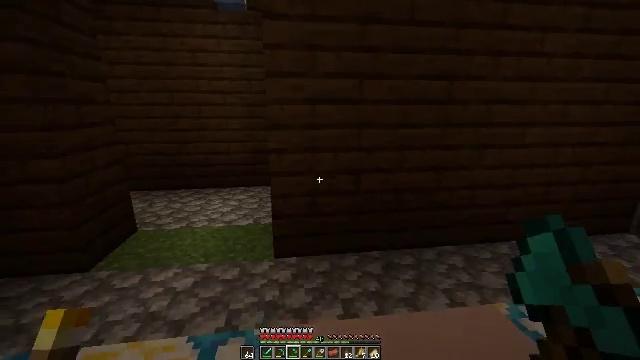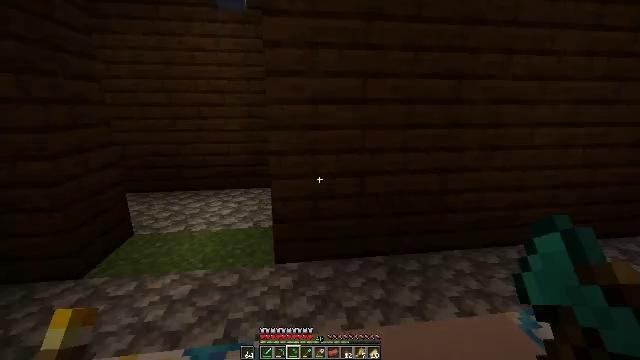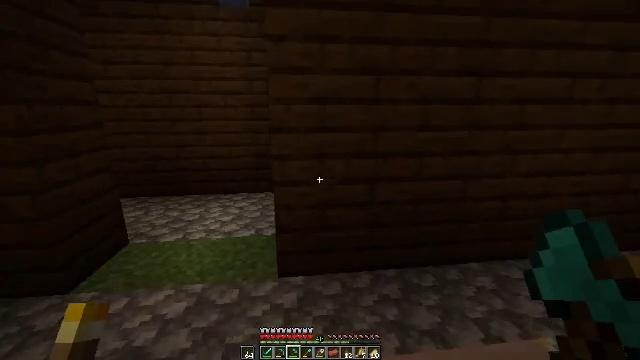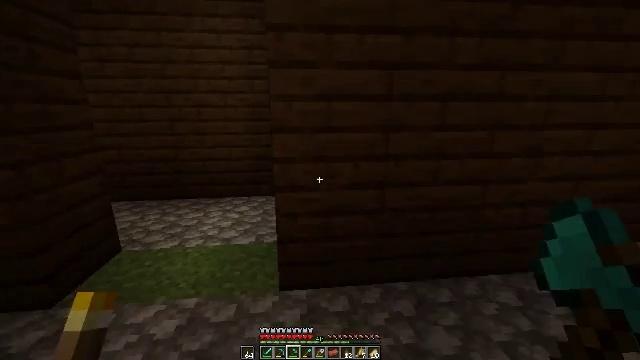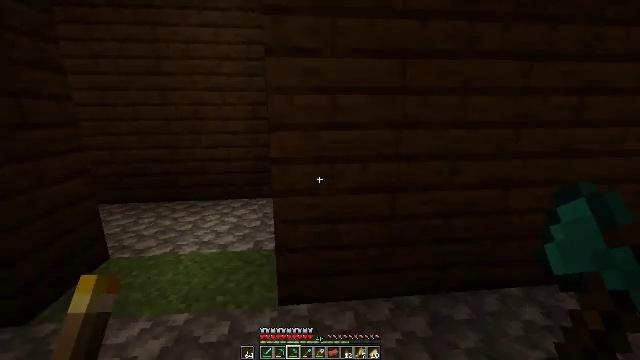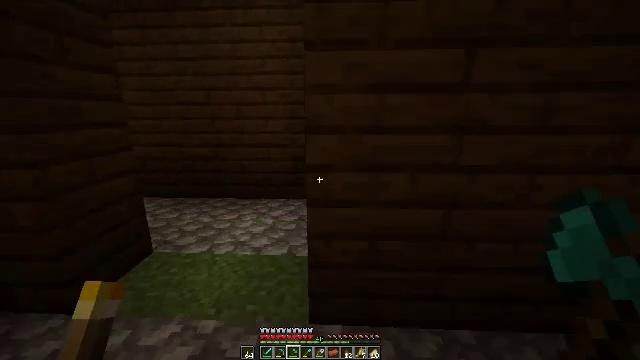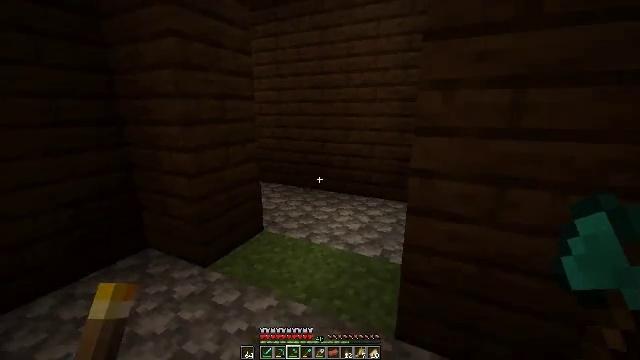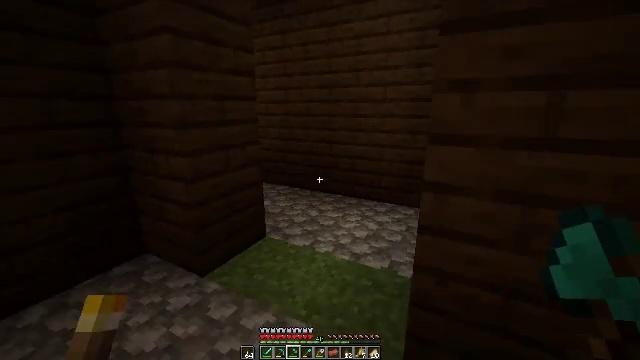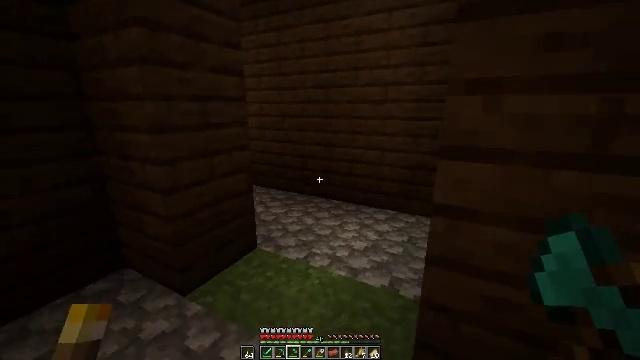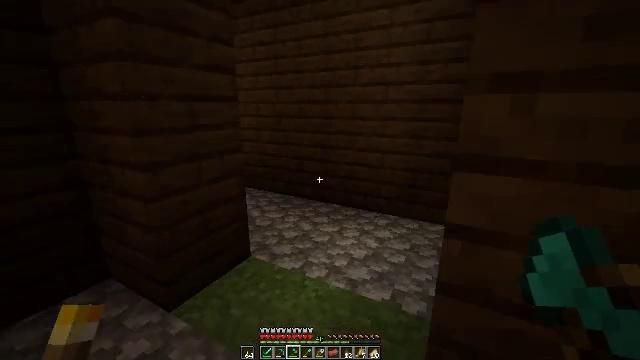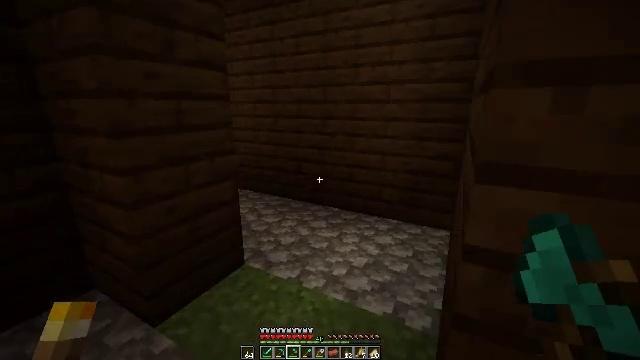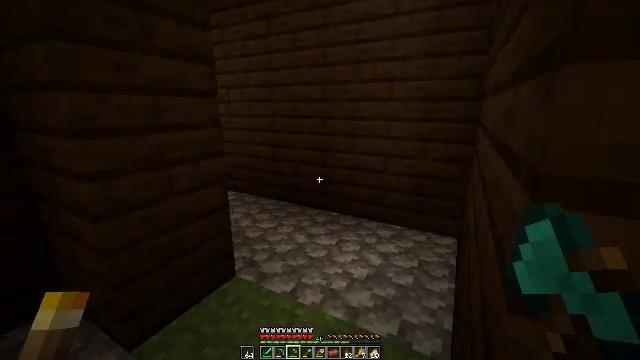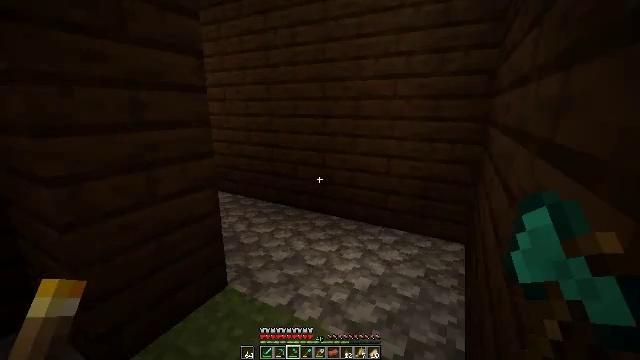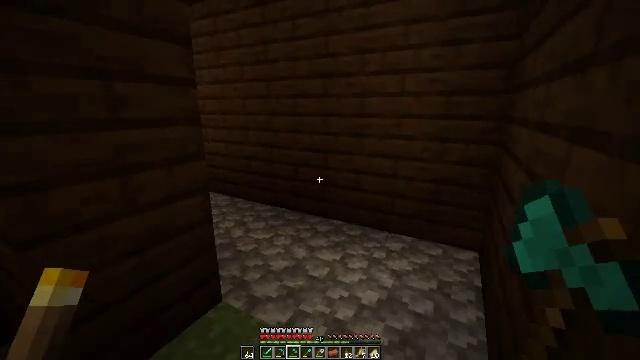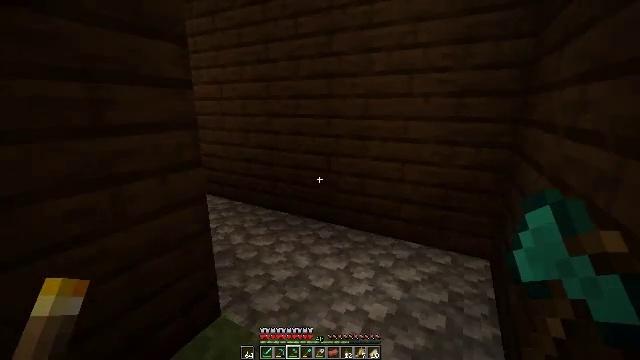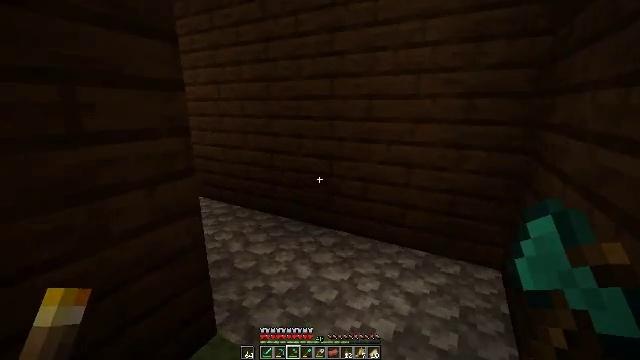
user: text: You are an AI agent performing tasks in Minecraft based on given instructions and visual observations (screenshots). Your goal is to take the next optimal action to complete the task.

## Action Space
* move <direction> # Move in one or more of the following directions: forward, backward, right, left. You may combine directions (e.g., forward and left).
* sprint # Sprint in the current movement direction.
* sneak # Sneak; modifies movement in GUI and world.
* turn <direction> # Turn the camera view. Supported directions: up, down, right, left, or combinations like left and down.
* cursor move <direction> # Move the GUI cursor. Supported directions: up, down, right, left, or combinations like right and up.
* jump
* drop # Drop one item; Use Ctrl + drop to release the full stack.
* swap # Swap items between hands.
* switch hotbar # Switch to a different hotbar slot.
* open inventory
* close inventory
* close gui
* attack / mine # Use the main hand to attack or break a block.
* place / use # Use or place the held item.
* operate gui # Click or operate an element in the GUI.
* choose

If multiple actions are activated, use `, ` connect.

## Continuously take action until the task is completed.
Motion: motion action
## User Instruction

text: Drop a lantern.
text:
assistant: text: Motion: move forward
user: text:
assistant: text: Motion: move forward
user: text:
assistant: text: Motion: move forward
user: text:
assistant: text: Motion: move forward
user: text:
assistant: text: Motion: move forward, turn left
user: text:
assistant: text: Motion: move forward, turn left
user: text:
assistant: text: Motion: move forward, turn left
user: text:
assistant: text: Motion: move forward
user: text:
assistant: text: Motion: move forward
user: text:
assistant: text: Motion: move forward
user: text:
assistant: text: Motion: move forward
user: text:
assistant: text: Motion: move forward
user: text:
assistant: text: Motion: move forward
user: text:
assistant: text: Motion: move forward
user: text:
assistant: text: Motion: move forward
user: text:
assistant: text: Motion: move forward
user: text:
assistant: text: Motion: move forward
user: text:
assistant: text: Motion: move forward
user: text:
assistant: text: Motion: move forward, turn left
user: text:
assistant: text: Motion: move forward, turn left and up
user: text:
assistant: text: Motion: move forward
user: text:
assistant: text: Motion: move forward, turn left
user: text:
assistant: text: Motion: move forward, turn left and up, switch to hotbar 2
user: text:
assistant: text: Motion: move forward, turn left and up, switch to hotbar 2
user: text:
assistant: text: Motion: move forward, turn left, switch to hotbar 2
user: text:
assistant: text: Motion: move forward
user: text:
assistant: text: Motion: move forward
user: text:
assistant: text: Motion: move forward
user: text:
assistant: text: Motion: move forward
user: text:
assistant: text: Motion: move forward